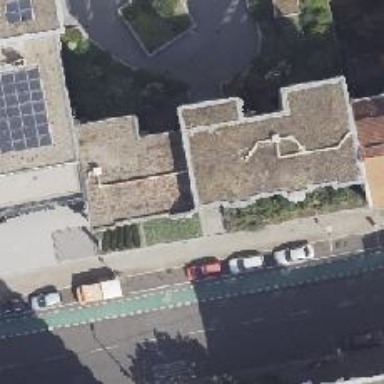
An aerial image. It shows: Footway passing through building tunnel with colonnade overhead.